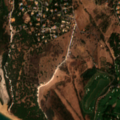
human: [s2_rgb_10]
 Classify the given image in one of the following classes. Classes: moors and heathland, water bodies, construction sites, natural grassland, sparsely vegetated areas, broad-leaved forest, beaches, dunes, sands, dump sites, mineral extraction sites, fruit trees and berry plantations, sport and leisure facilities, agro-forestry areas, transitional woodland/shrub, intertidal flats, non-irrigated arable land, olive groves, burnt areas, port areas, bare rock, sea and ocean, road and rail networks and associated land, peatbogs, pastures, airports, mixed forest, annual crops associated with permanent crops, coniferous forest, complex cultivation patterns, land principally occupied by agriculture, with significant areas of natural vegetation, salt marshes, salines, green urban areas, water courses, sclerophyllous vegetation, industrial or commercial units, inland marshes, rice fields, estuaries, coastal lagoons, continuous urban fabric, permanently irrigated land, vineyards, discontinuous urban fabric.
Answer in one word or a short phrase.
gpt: sport and leisure facilities, pastures, annual crops associated with permanent crops, complex cultivation patterns, land principally occupied by agriculture, with significant areas of natural vegetation, coniferous forest, sea and ocean